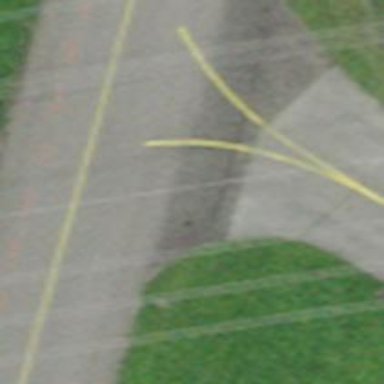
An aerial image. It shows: View of taxiway at the airport.